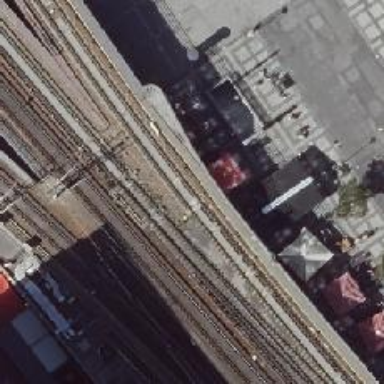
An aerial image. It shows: Viaduct bridge carrying electrified light rail line with ballastless tracks.